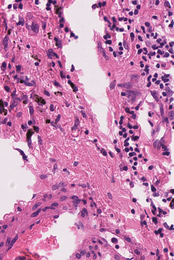
Tumor epithelial tissue: no
Tumor-associated stroma tissue: yes
Normal tissue: no